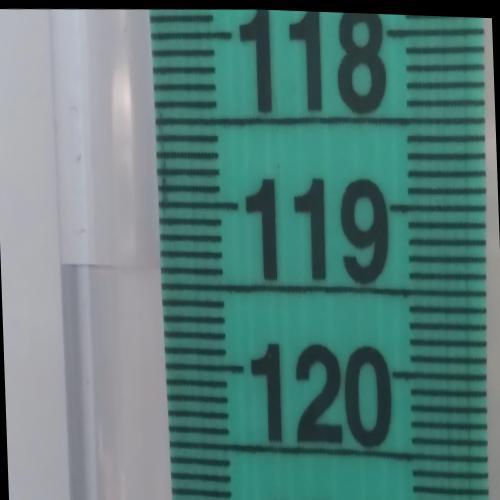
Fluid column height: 119.4 cm